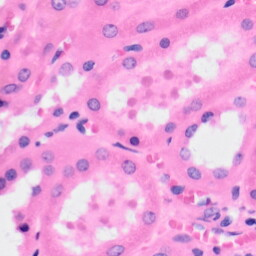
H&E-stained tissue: Kidney